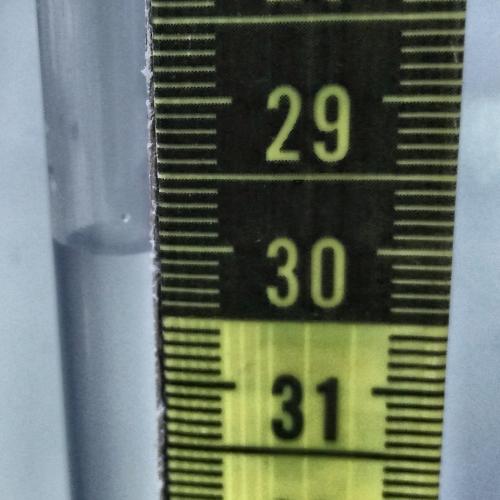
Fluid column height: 30.0 cm